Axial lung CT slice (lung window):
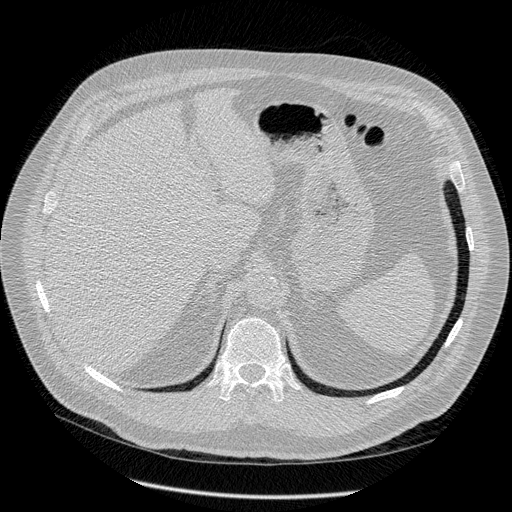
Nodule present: no